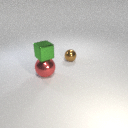
large red metal sphere below small green metal cube